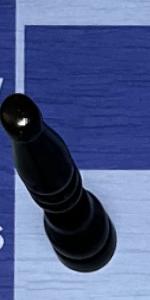
Label: Bishop_Black